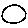
Label: square